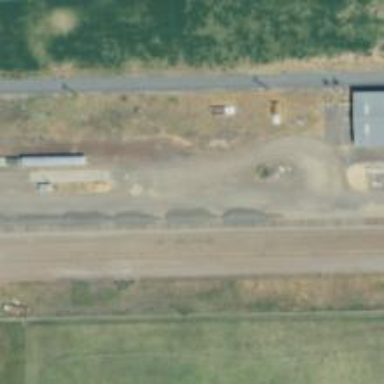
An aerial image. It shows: Railway siding for service.